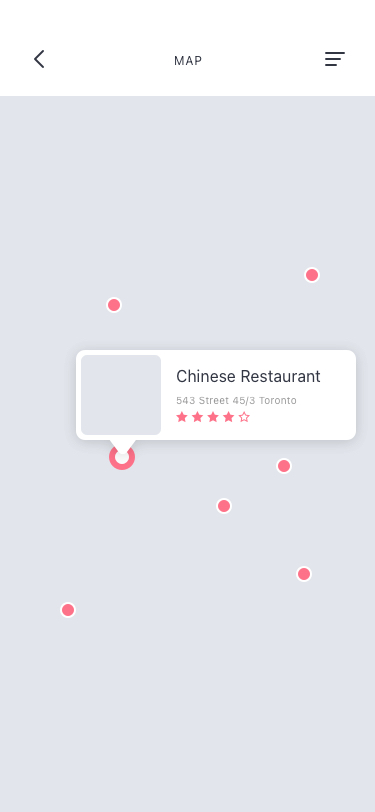
Text in this UI design:
543 Street 45/3 Toronto
Chinese Restaurant
MAP